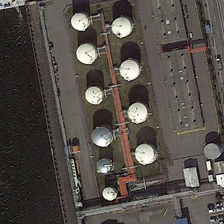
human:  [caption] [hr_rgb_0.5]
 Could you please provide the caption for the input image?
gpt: many storage tanks are between a river and a road .

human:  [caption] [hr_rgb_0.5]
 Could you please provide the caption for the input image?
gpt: the storage tank is next to the green sea .

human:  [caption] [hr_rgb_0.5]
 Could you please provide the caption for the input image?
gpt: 10 oil storage tanks are there .

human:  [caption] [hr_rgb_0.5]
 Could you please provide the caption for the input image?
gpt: many storage tanks are between a river and a road .

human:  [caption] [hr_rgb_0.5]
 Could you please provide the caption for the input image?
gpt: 10 oil storage tanks are there .